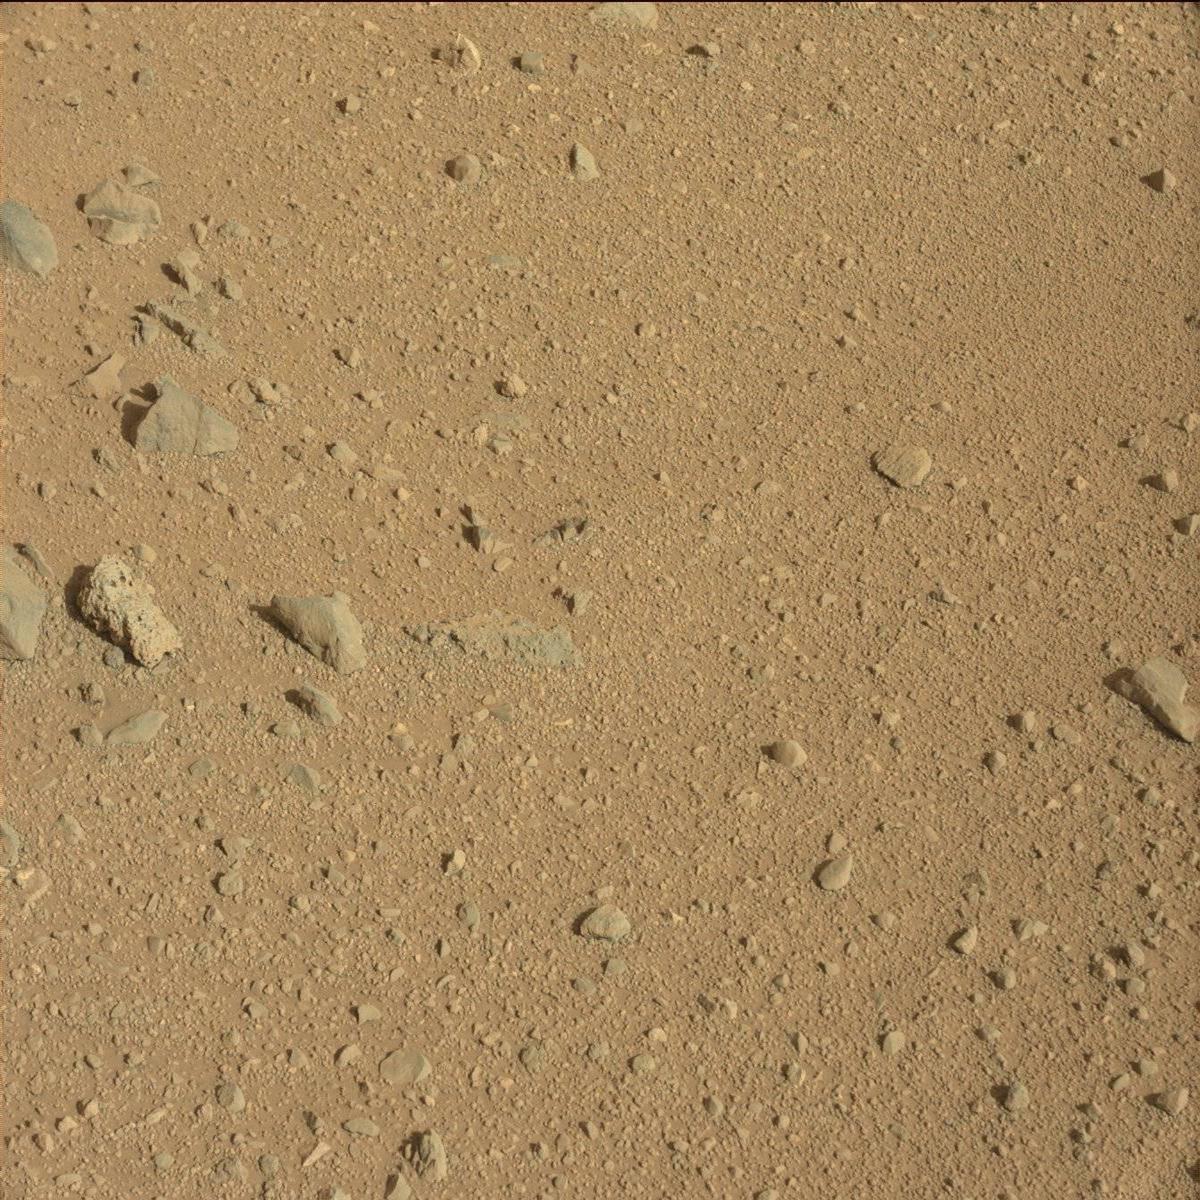
Terrain classes present: Bedrock, Rock, Sand / Soil